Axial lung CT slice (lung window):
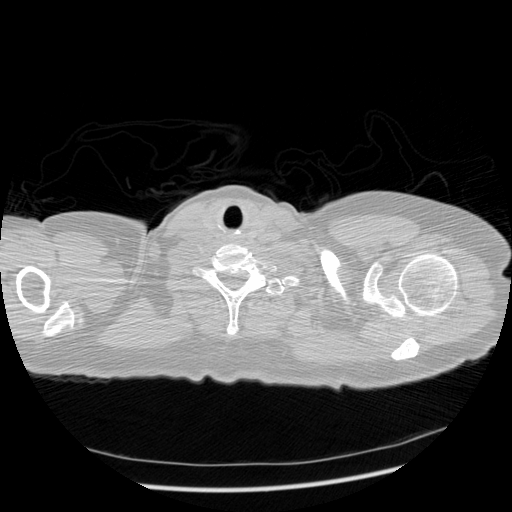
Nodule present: no